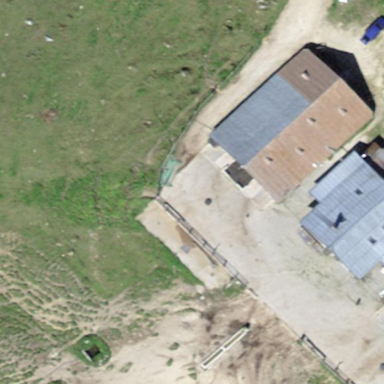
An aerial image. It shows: Farm building.